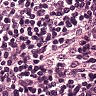
Metastatic tissue present: no